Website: apple
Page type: address-validator
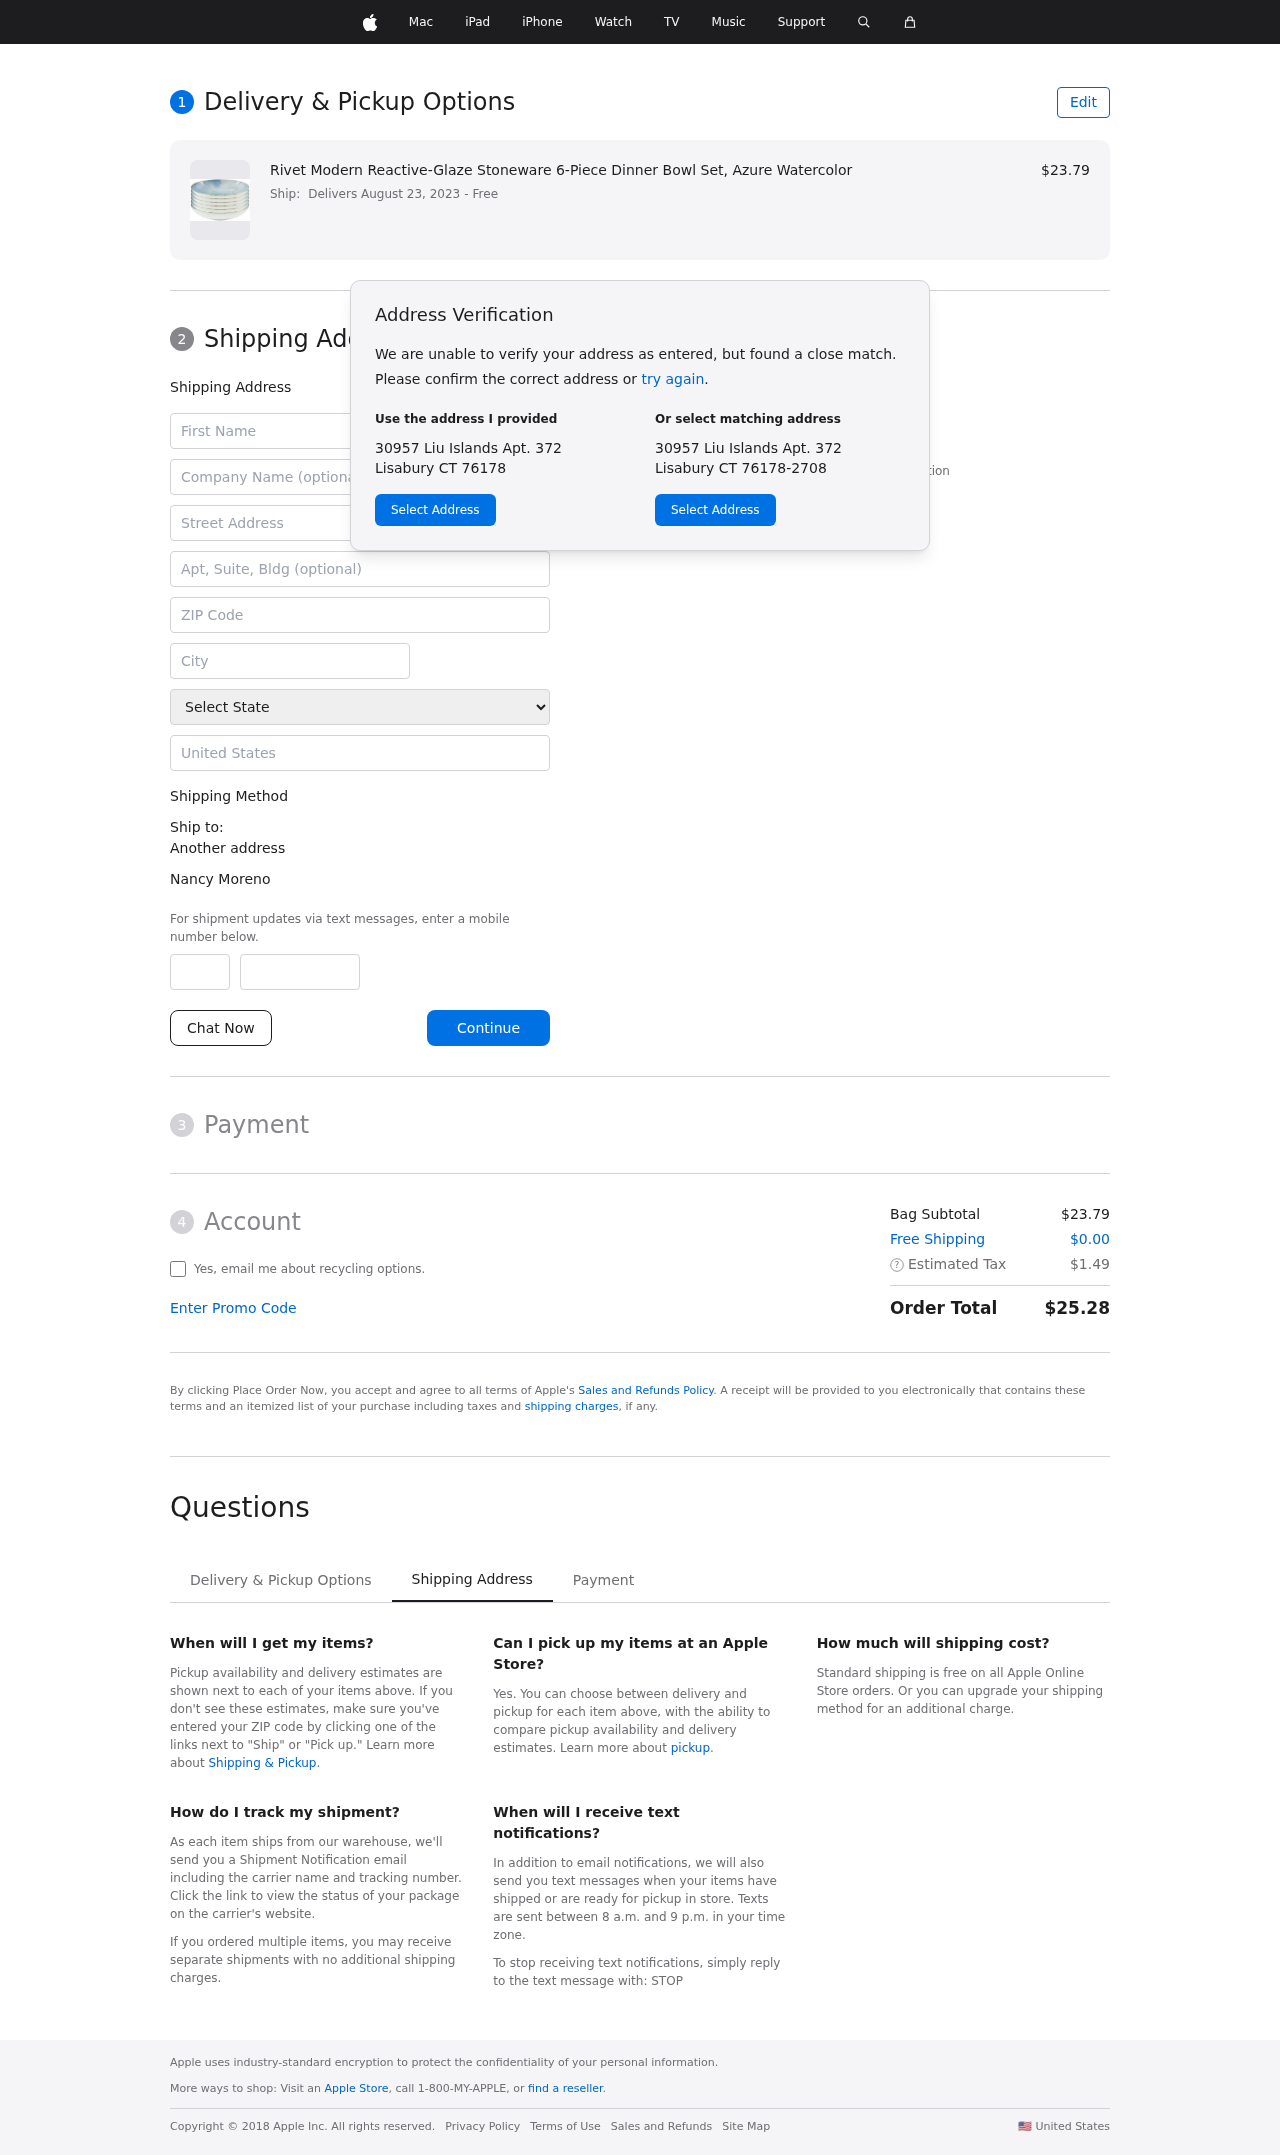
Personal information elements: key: PII_CITY
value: Lisabury
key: PII_COUNTRY
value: United States
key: PII_FIRSTNAME
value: Nancy
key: PII_FULLNAME
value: Nancy Moreno
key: PII_LASTNAME
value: Moreno
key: PII_PHONE_AREA
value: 309
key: PII_PHONE_SUFFIX
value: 8331
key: PII_POSTCODE
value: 76178
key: PII_STATE
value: Connecticut
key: PII_STREET
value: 30957 Liu Islands Apt. 372
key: PII_STREET2
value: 47576 Park Plain
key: PII_CITY_STATE_ZIP
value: Lisabury CT 76178
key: PII_STATE_ABBR
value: CT
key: PII_POSTCODE_FULL
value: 76178
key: PII_POSTCODE_NUMERIC
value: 76178
Product elements: key: PRODUCT1_NAME
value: Rivet Modern Reactive-Glaze Stoneware 6-Piece Dinner Bowl Set, Azure Watercolor
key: PRODUCT1_PRICE
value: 23.79
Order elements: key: ORDER_DELIVERY_DATE
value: Delivers August 23, 2023
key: ORDER_SUBTOTAL
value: $23.79
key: ORDER_SHIPPING_COST
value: $0.00
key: ORDER_TAX
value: $1.49
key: ORDER_TOTAL
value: $25.28